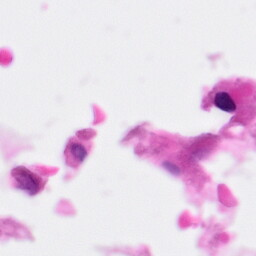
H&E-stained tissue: Pancreatic